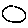
Label: moon